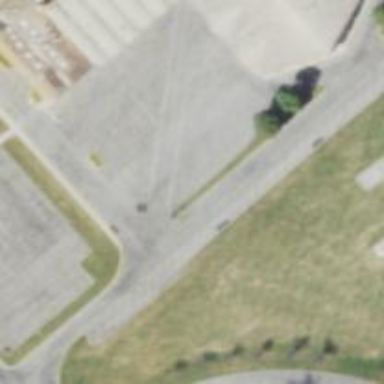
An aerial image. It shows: Parking space.